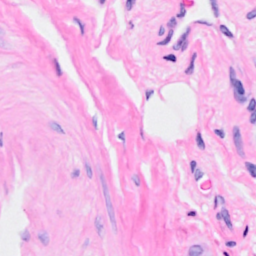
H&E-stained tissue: Breast